Field crop: tomato
Growth stage: 1
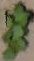
Species: solanum